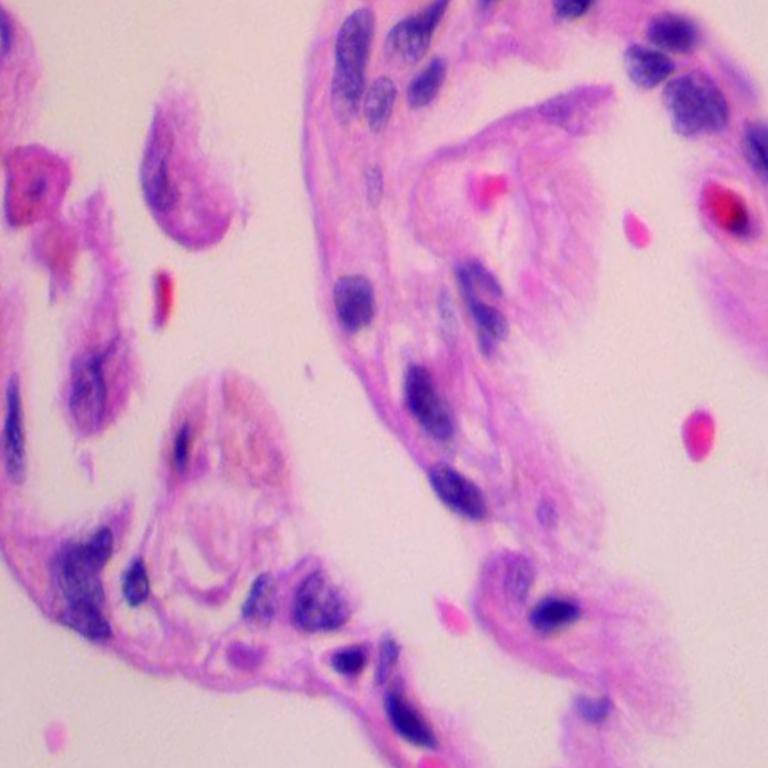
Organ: lung
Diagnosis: benign